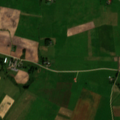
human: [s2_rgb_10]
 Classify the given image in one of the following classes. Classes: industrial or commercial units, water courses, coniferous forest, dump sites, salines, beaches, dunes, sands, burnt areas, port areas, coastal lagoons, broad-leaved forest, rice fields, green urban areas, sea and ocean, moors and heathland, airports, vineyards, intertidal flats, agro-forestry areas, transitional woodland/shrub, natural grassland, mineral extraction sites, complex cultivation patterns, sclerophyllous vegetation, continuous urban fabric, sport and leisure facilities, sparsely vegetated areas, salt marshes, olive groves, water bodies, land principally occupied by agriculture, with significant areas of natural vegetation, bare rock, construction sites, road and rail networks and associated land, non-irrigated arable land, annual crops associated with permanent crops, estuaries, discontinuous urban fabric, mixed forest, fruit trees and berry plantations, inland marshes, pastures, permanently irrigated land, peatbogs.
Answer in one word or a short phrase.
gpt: non-irrigated arable land, pastures, complex cultivation patterns, land principally occupied by agriculture, with significant areas of natural vegetation